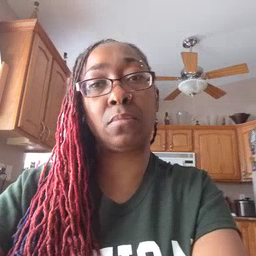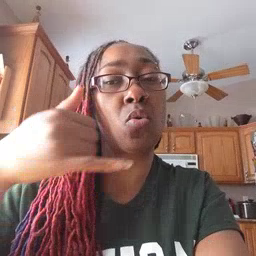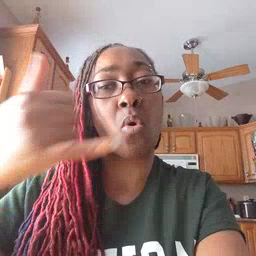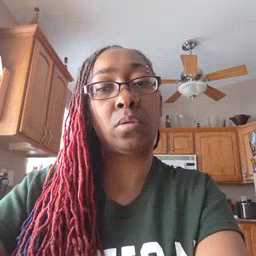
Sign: callonphone